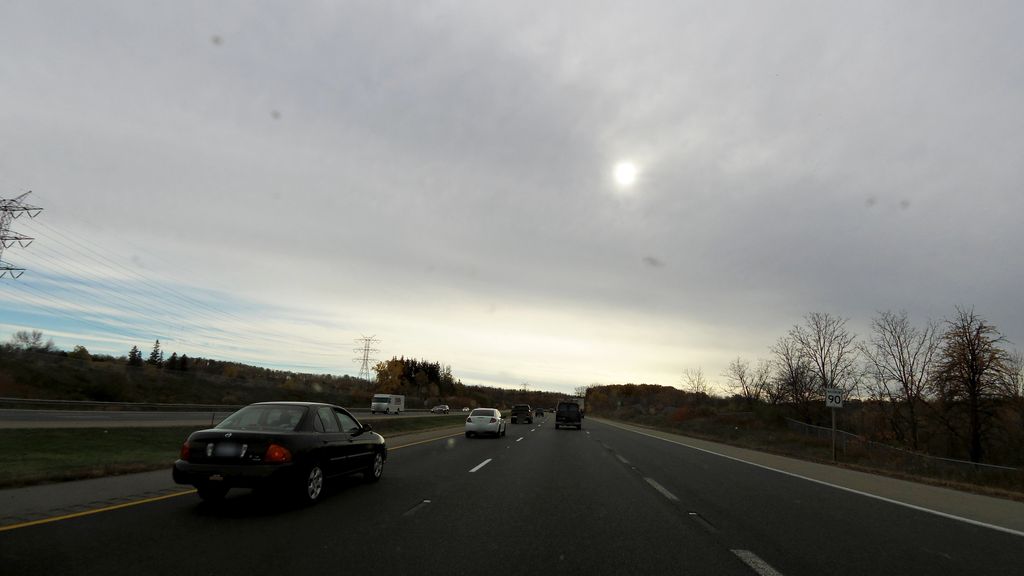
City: hamilton